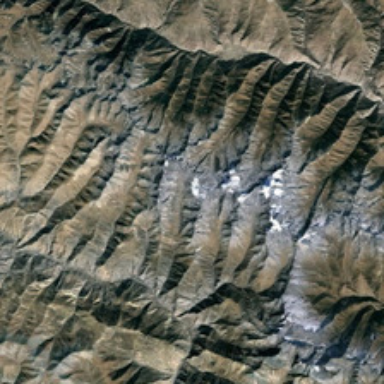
The green hills are next to each other in an unbroken line .